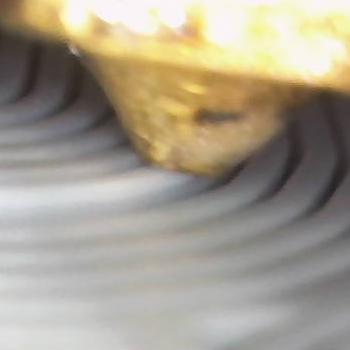
Flow rate: 100%